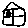
Label: house